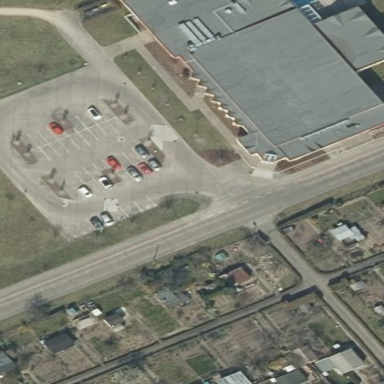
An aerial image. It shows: Parking area with surface.